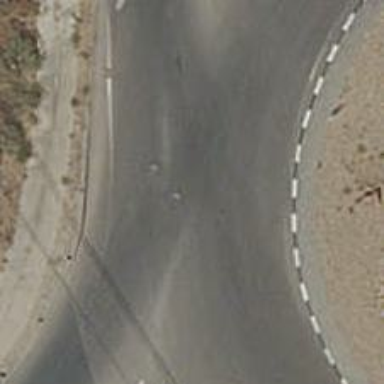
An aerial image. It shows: Asphalt road leading to roundabout at tertiary link junction.